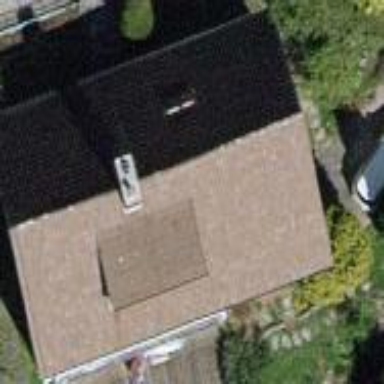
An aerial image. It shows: Detached building with gabled roof.